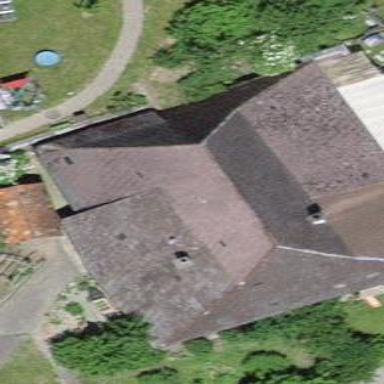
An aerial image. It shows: Farm building.